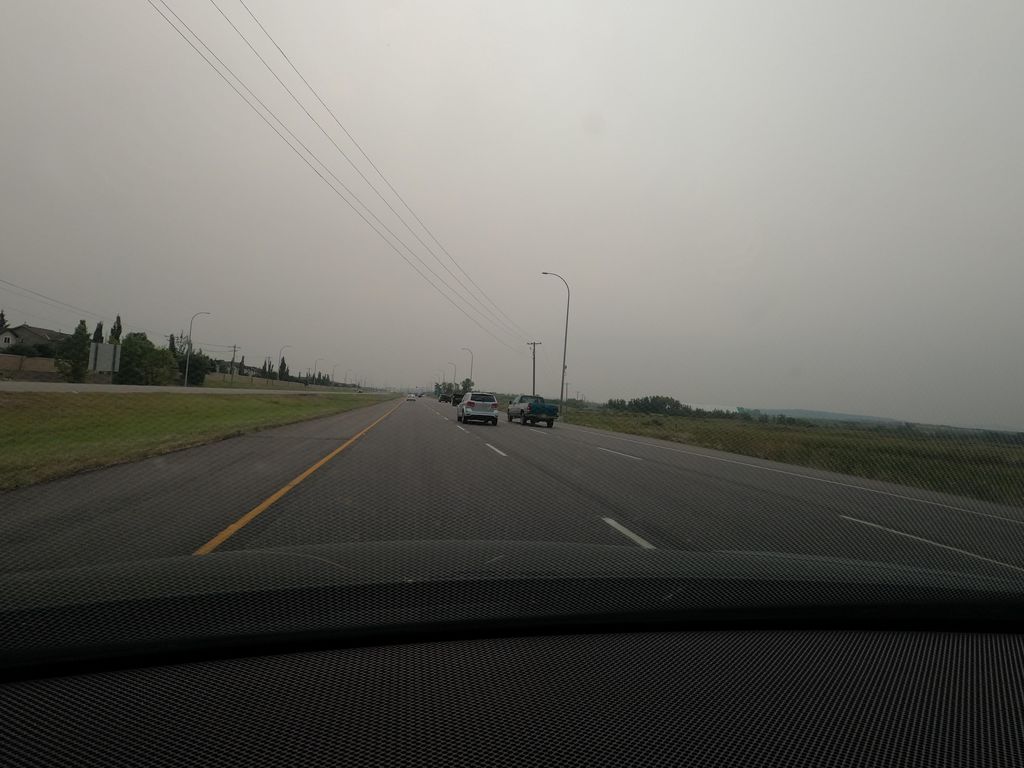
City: calgary